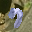
Label: 7